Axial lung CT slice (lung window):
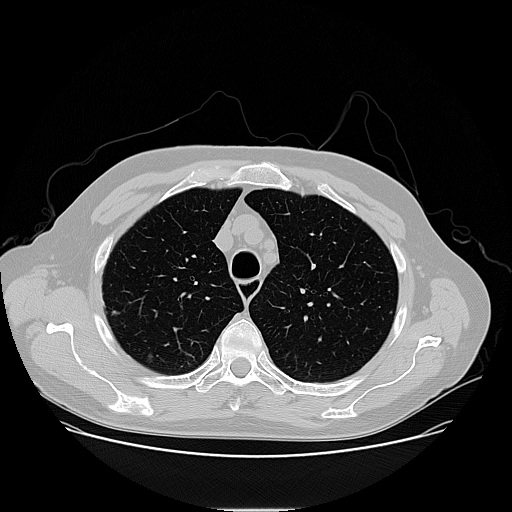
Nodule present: yes
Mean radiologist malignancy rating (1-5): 3